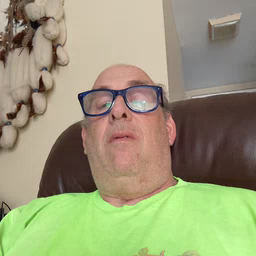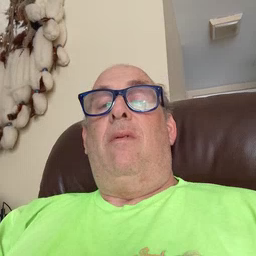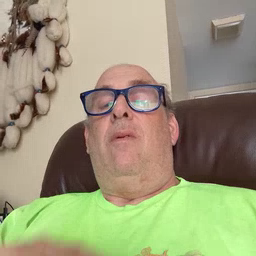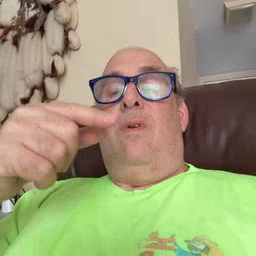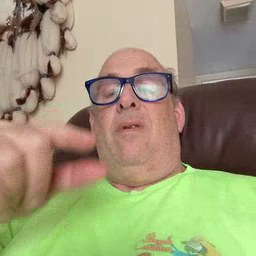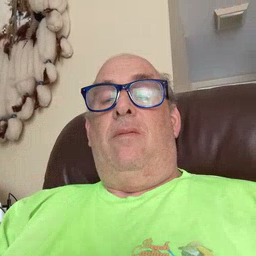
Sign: green